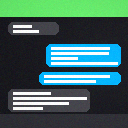
Screen state: on